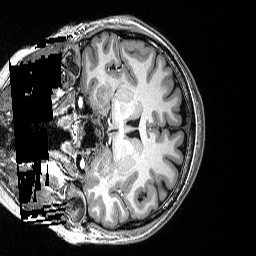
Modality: T1w
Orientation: coronal
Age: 30
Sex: female
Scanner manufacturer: siemens
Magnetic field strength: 3 T
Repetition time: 2.53 s
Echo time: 0.0033 s